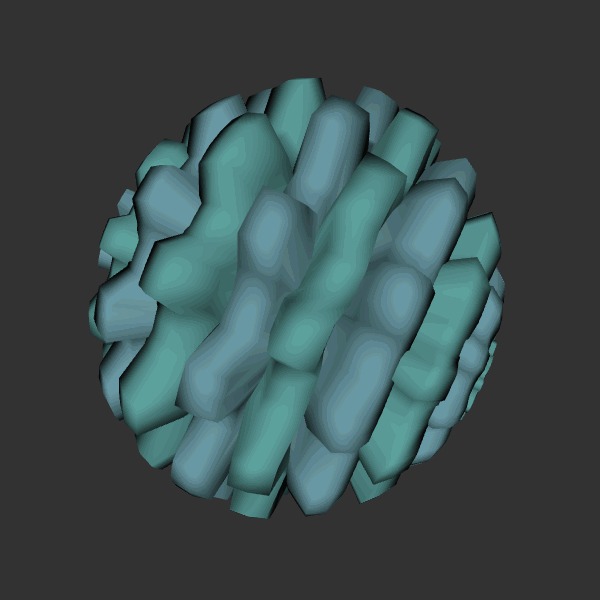
Background: dark